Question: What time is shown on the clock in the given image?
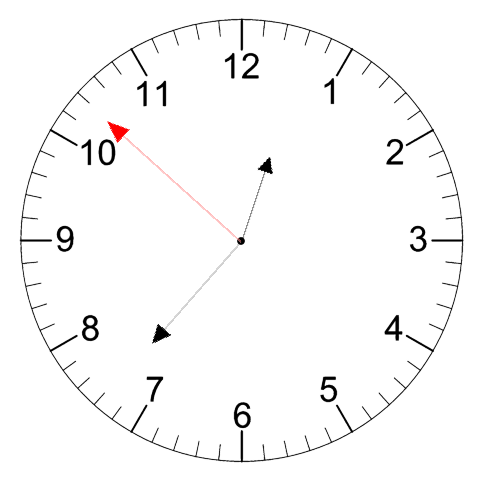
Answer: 12:36:52